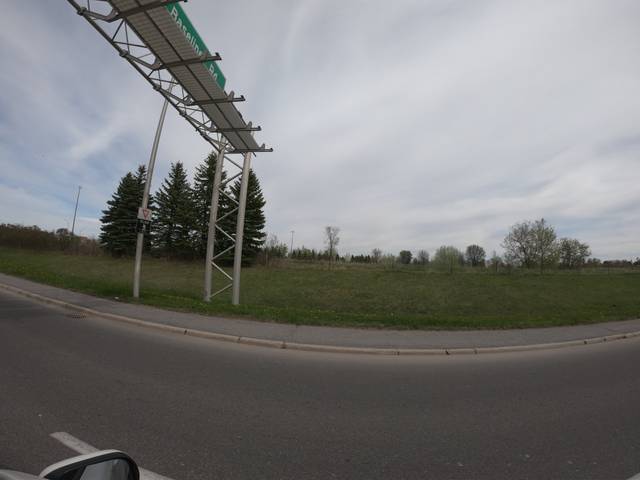
Region: Canada
Coordinates: 45.333, -75.814